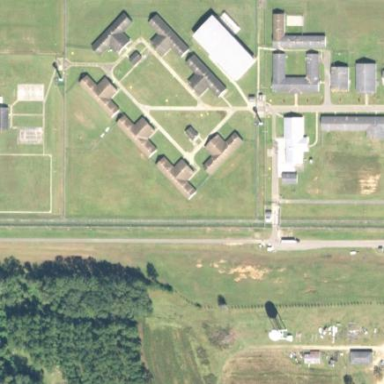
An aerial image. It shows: Prison.